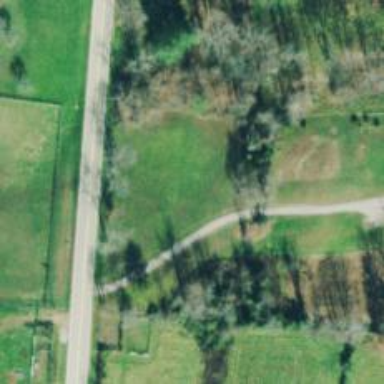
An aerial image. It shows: Driveway.